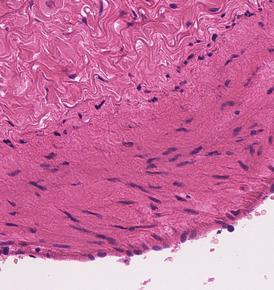
Tumor epithelial tissue: no
Tumor-associated stroma tissue: yes
Normal tissue: no